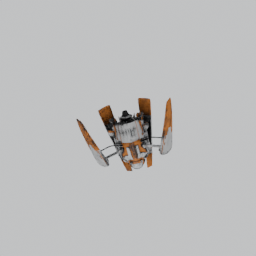
Label: mechanical